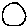
Label: circle